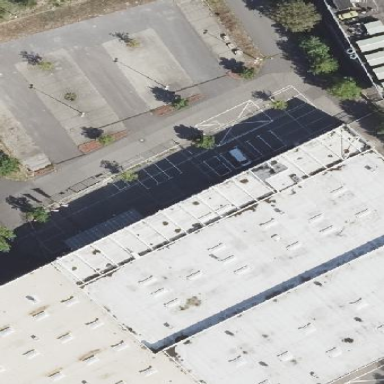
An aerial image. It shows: Parking area with surface.